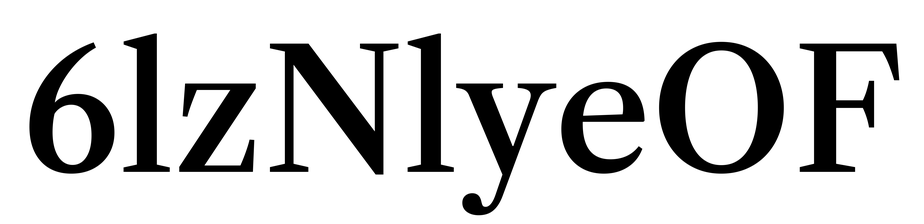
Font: LibreCaslonText_Medium